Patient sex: M
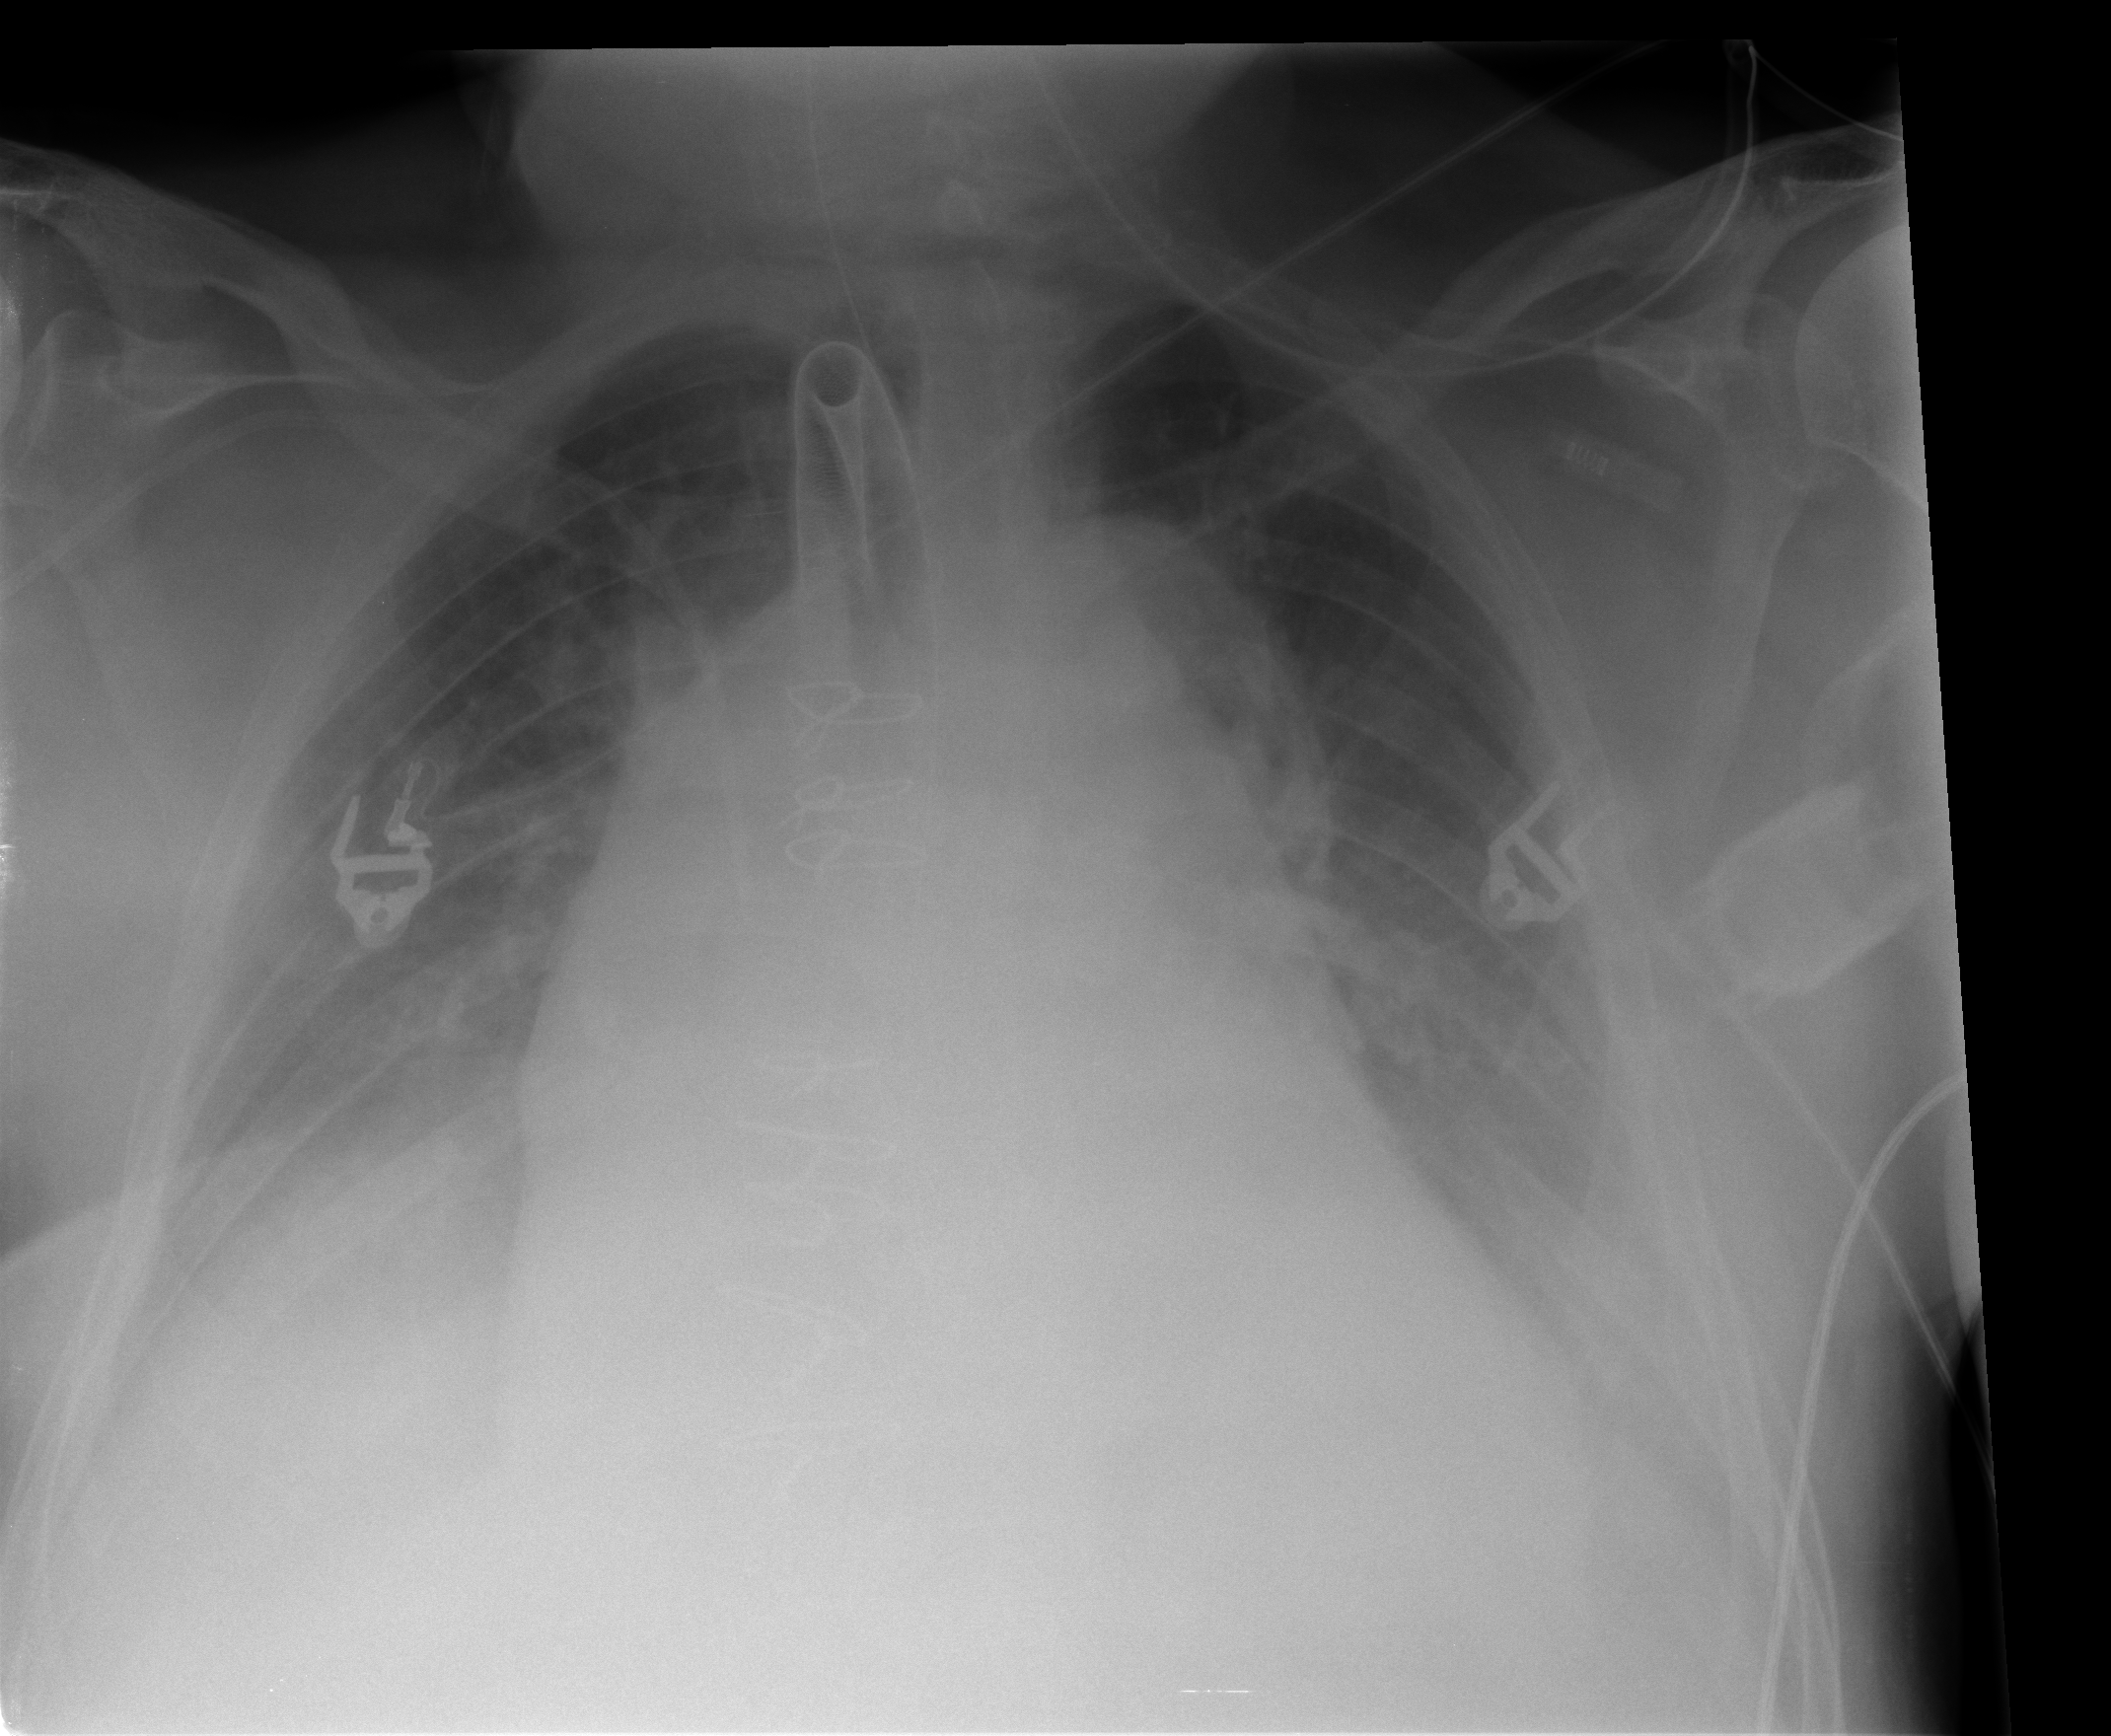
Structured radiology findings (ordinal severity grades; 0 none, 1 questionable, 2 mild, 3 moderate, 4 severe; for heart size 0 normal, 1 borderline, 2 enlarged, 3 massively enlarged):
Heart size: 3
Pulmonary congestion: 2
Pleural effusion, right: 2
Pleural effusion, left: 1
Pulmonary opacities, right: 0
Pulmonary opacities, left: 0
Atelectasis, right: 2
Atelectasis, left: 2